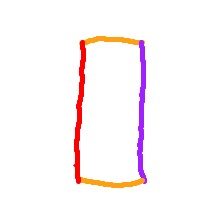
Shape: rectangle